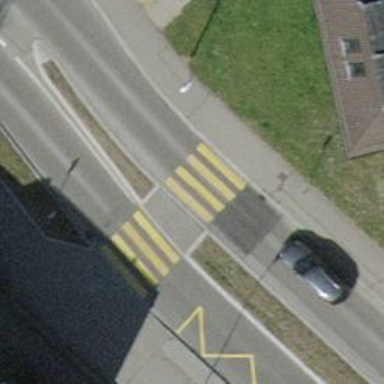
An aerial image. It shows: Kerb serving as barrier.